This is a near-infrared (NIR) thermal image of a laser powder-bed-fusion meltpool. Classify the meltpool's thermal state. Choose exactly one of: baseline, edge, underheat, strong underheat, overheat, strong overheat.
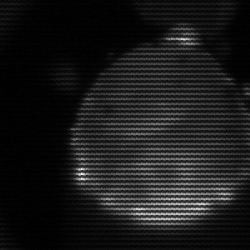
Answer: edge